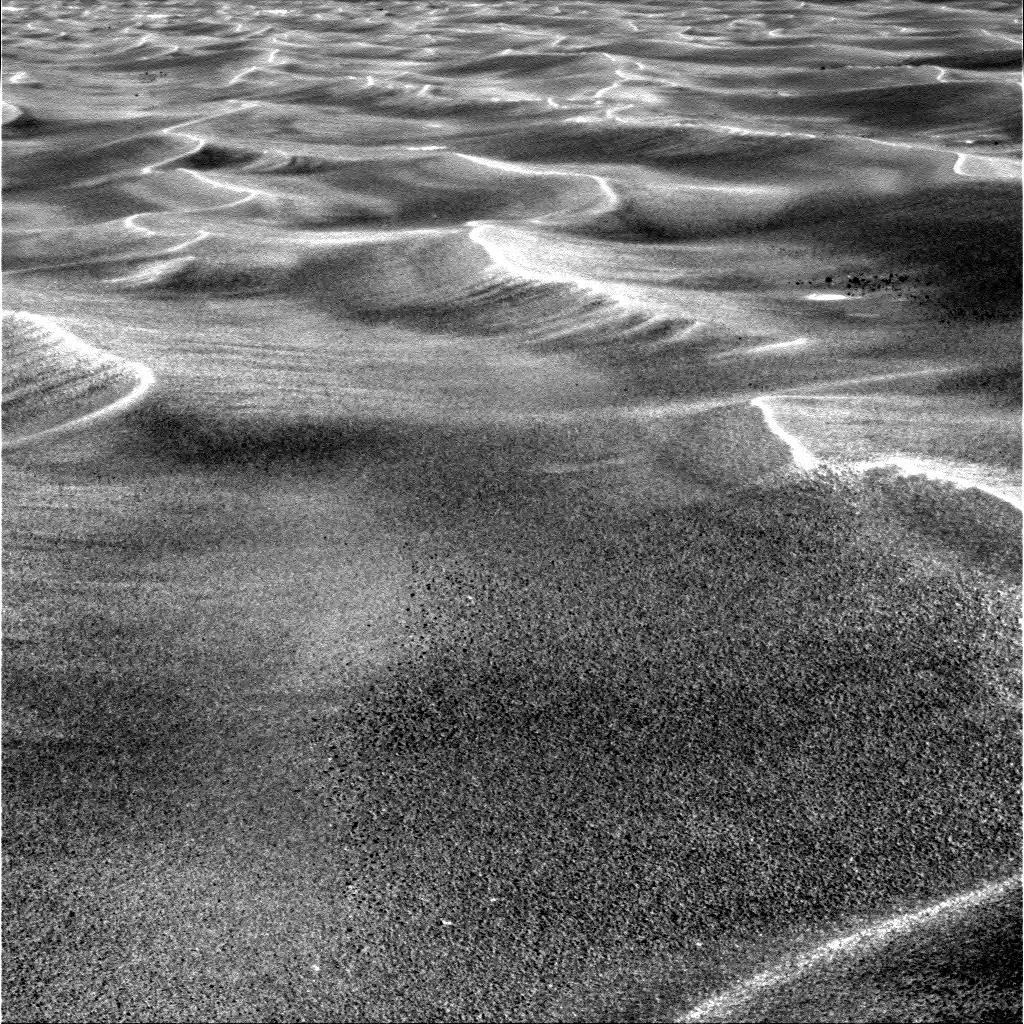
Terrain classes present: Gravel / Sand / Soil